Question: I found a source that is <URL>.
But It does not look like not the new App <URL>.
Where is the correct source?

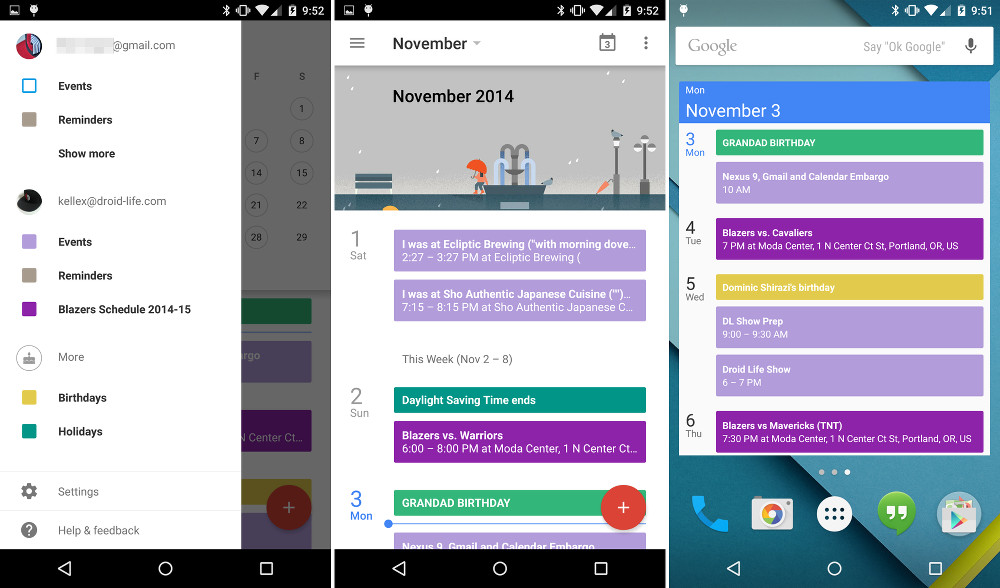
Answer: I don't think you can. Google Calendar is not Android Calendar. Your link is stock Android calendar. Google Calendar is not open-source.